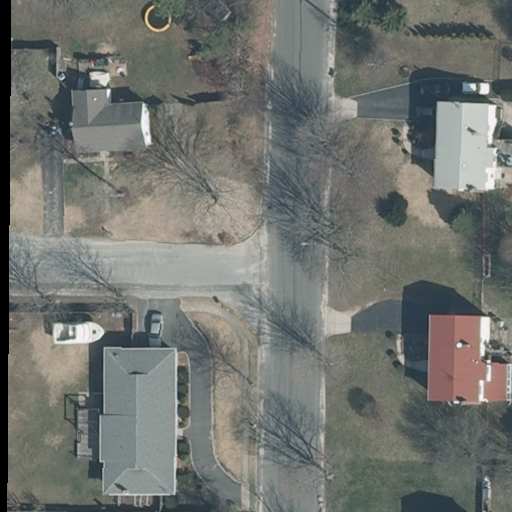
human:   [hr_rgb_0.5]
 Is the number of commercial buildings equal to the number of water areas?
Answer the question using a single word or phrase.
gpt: yes

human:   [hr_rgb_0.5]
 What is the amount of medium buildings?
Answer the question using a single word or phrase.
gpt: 3

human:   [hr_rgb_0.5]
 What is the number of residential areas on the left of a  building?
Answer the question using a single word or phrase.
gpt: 0

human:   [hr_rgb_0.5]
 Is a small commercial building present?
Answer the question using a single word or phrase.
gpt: no

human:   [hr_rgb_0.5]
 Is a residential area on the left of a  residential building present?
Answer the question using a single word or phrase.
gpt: no

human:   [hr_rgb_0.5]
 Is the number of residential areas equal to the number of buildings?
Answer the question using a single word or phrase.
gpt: no

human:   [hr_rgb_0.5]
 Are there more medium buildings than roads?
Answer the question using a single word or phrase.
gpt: yes

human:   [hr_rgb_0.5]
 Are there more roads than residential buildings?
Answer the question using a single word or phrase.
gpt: no

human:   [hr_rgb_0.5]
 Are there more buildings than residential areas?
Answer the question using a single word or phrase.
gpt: yes

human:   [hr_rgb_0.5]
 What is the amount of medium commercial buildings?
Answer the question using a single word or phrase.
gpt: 0

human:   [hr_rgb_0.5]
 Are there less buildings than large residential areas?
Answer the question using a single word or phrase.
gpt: no

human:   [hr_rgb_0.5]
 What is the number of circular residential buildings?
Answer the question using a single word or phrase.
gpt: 0

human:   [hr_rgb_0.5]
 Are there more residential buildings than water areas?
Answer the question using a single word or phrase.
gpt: yes

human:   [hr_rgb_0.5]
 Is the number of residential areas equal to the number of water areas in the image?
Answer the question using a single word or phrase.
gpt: no

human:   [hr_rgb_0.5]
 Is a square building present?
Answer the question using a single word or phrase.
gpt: no

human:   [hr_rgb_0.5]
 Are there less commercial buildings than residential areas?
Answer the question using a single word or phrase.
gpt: yes

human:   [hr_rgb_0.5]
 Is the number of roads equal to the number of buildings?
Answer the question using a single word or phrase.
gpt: no

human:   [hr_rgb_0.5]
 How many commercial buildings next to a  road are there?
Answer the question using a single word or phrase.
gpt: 0

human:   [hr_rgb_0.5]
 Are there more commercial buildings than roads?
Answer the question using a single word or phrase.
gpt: no

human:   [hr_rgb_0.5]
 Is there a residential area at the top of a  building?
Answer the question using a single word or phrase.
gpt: yes

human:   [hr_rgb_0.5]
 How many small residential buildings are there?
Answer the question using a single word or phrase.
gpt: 0

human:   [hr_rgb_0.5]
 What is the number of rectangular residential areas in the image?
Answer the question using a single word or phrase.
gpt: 0

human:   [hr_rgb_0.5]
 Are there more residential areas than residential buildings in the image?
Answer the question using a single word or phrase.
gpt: no

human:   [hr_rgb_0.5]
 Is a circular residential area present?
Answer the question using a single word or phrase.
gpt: no

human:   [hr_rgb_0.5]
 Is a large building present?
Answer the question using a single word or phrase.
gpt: yes

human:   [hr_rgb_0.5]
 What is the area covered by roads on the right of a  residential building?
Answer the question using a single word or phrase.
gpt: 0m2

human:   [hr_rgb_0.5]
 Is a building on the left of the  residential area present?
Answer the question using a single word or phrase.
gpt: yes

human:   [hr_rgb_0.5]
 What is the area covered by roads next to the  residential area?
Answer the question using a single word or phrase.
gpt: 0m2

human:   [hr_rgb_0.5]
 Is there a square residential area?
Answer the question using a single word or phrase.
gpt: no

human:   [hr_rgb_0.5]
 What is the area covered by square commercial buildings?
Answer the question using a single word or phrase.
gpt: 0m2

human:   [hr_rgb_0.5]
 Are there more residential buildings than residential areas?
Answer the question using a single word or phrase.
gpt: yes

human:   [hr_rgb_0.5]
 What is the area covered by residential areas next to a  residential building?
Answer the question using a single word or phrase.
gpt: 9196m2

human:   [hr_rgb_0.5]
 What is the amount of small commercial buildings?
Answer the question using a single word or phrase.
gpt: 0

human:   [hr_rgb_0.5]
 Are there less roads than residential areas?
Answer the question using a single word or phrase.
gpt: no

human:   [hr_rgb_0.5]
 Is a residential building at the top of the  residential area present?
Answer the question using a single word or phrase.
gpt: no

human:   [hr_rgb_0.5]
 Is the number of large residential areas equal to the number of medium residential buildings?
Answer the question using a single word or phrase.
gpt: no